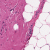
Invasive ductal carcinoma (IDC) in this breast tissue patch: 0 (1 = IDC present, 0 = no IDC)